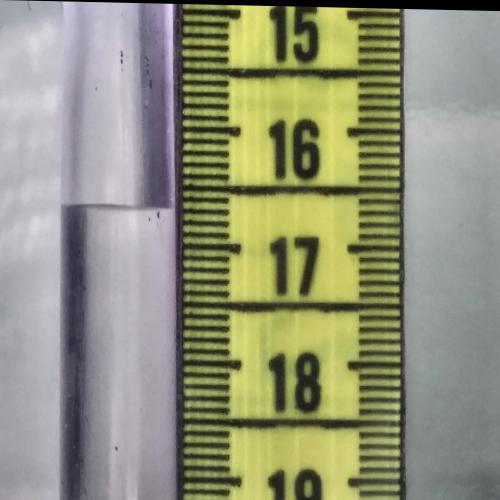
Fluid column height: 16.7 cm